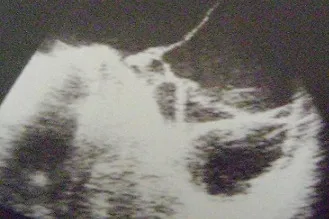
Ultrasonographic examination demonstrated a giant abdominal cystic lesion with internal echogenic particles and septations.
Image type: radiology (ultrasound)